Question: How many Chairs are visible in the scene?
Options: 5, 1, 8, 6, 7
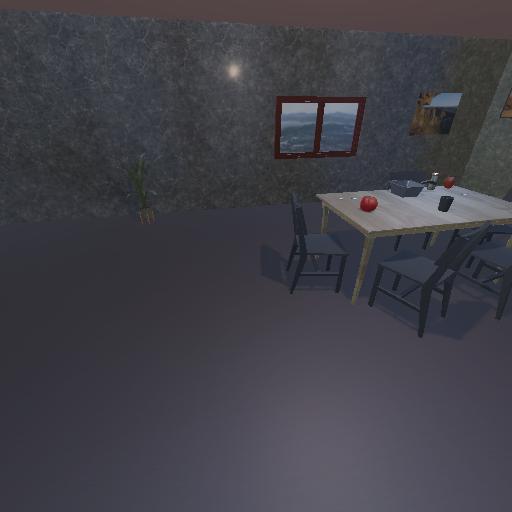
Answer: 5